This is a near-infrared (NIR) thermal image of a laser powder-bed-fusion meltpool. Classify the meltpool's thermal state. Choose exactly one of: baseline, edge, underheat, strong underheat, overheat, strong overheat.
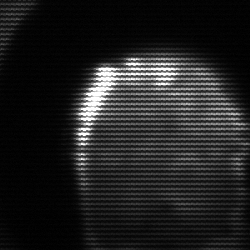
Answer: edge